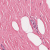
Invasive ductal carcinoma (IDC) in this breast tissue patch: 0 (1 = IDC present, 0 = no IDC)